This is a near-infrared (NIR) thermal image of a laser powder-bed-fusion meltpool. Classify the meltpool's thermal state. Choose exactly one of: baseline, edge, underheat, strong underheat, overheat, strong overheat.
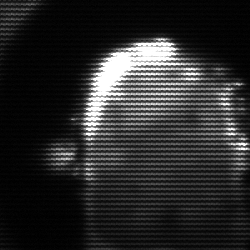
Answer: baseline